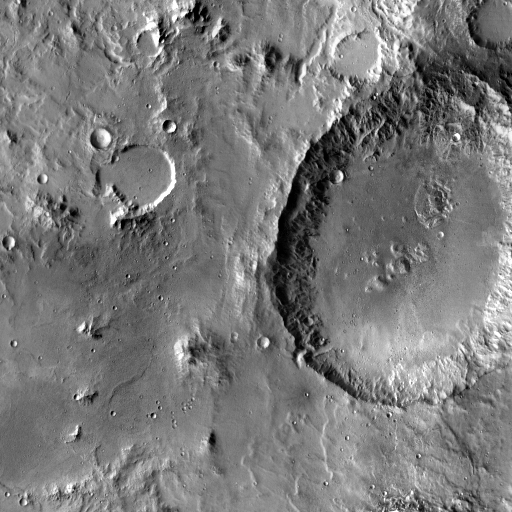
Crater classes present: Background, Other, Buried, Secondary